Interaction volume radius: 5 \u00c5
Interaction volume height: 15 \u00c5
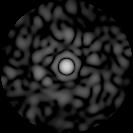
Disorder parameter: 0.8536